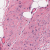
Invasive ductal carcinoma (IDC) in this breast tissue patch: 0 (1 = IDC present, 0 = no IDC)